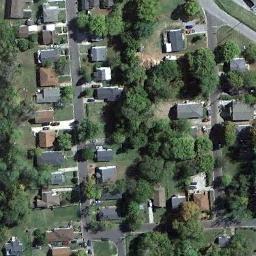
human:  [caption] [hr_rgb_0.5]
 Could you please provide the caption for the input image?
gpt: There are many trees and buildings in the middle residential area .

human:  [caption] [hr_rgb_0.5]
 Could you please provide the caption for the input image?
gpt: Houses in medium - sized residential areas vary in size .

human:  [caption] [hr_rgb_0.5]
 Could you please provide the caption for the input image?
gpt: The dense medium residential area has lots of houses arranged in lines and some trees are among these houses .

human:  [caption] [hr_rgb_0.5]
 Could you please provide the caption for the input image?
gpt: The medium residential is on the grass next to some trees and road .

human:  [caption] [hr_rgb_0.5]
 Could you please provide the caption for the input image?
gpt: There are many green trees and buildings on the medium residential area .